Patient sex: M
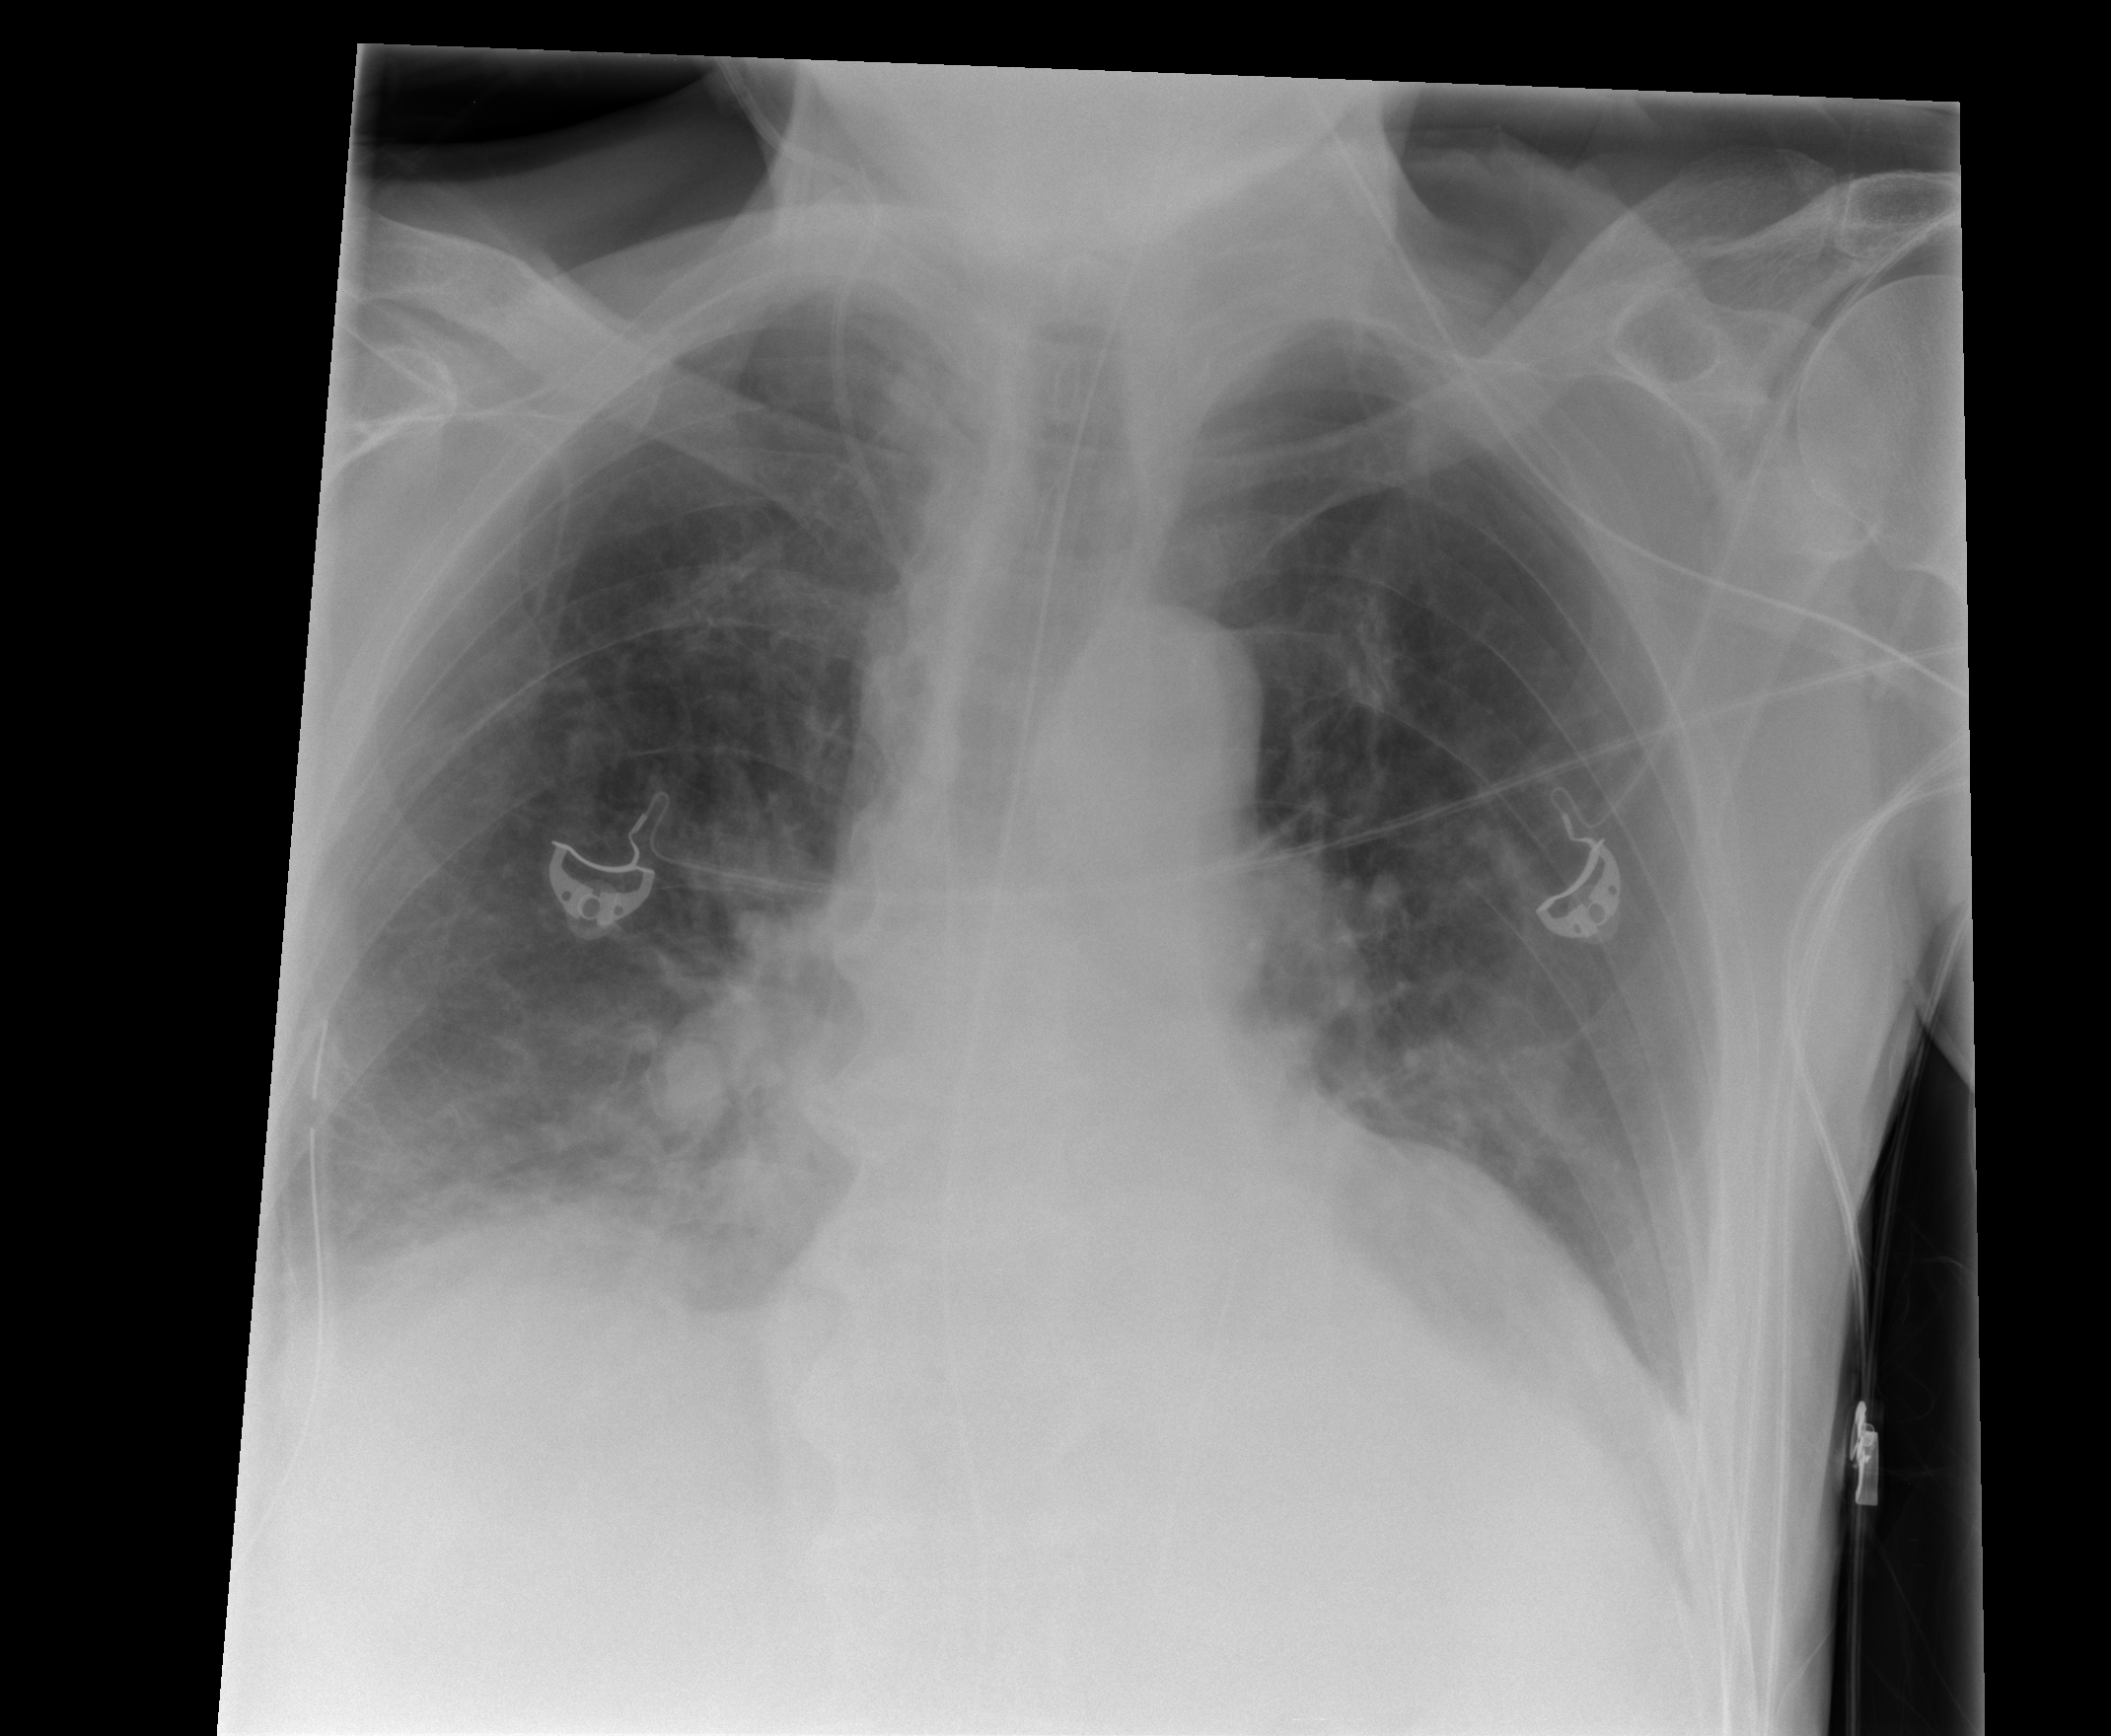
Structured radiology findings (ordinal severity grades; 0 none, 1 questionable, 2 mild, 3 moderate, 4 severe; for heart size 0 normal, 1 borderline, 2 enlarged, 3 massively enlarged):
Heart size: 2
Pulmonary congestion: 2
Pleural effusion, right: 2
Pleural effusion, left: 2
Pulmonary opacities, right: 1
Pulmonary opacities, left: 0
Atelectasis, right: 2
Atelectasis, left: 2